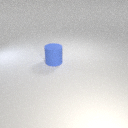
large blue rubber cylinder